Question: I have encountered a strange bug with my 'tableViewHeader' on my 'UITableView' in iOS 8. When swiping on a cell to reveal the delete button (standard iOS swipe-to-delete), it moves the 'tableViewHeader' along with the cell that is being swiped. As I swipe the cell, the header moves in the same way that the cell being swiped does. No other cells in the table view are moved, only the header and whatever cell is being swiped. I have tested this on iOS 7 haven't encountered the problem. To me, this seems like a bug with 'tableViewHeader' in iOS 8, being that it only occurs in this version and seems like something that should never occur. I see no reason for the header to ever be included in swipe-to-delete.
Below is just a mockup. Swipe-to-delete within the app is default iOS, nothing custom.

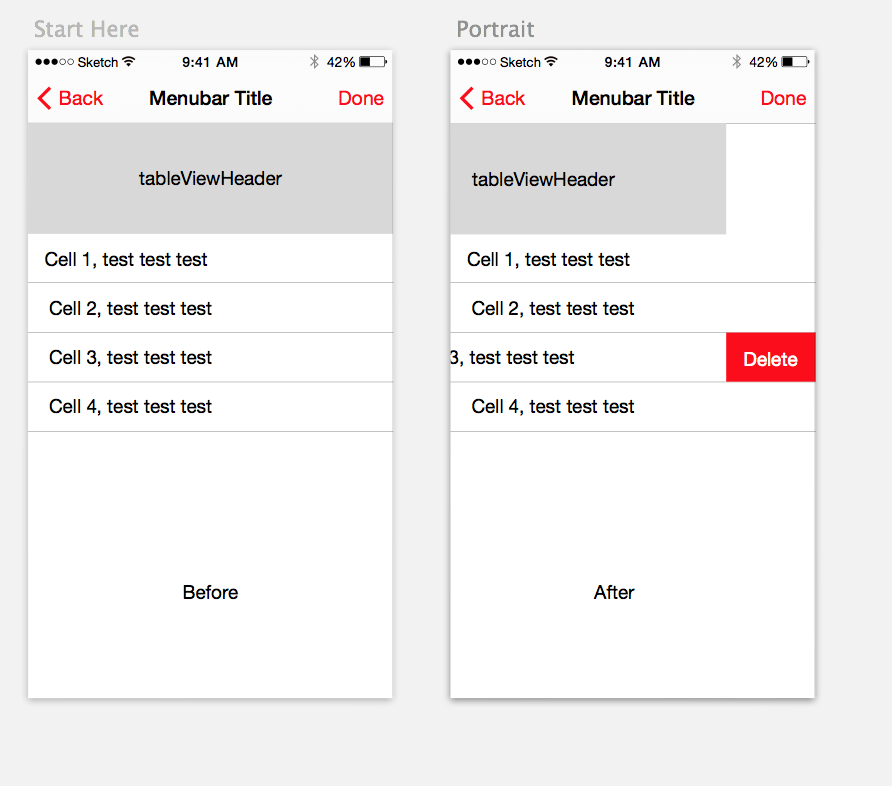
Answer: Building on ferris's answer, I found the easiest way when using a UITableViewCell as a section header is to return the contentView of the cell in viewForHeaderInSection. The code is as follows:
'''
override func tableView(tableView: UITableView, viewForHeaderInSection section: Int) -> UIView? {
let cell : cellSectionHeader = tableView.dequeueReusableCellWithIdentifier("SectionHeader") as cellSectionHeader
return cell.contentView
//cellSectionHeader is my subclassed UITableViewCell
}
'''